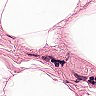
Metastatic tissue present: no